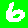
Digit: 6